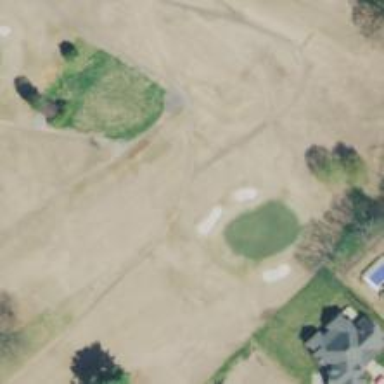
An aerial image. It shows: Golf hole.